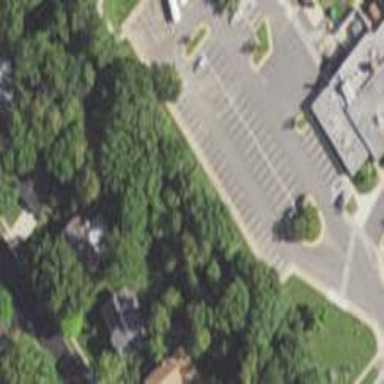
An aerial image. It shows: Parking area with disabled parking spaces. The surface of the parking area is asphalt.